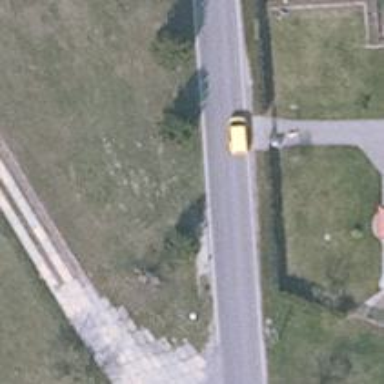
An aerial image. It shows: Tertiary road with asphalt surface.